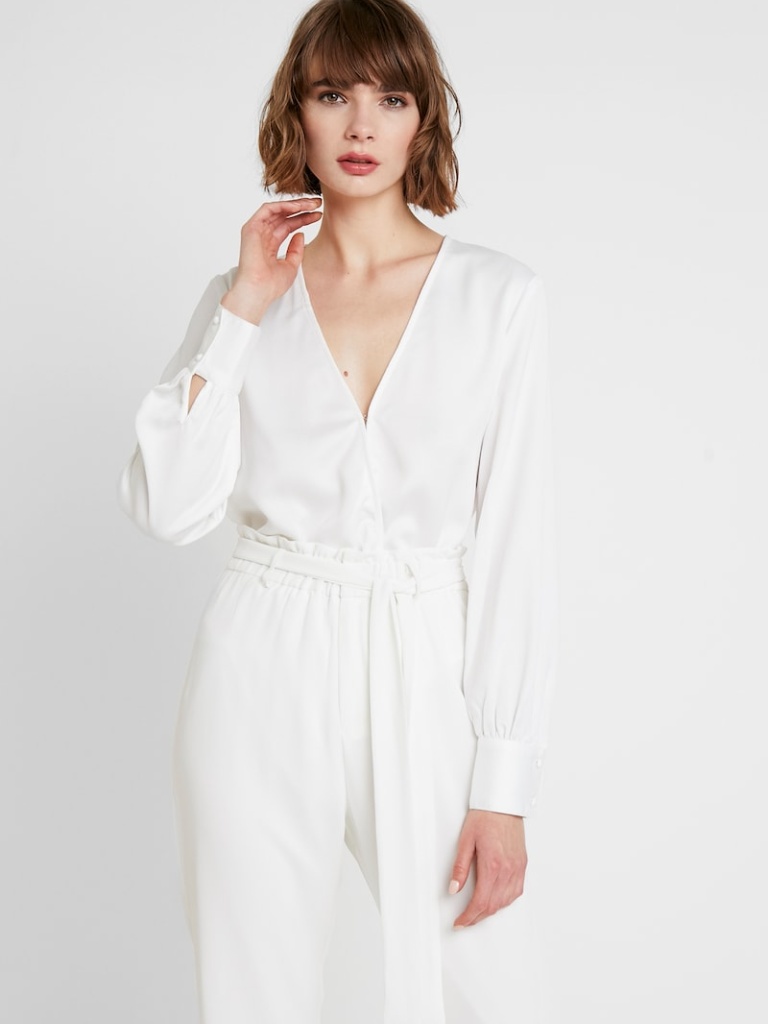
satin relaxed a long-sleeved with the sleeves down hip length Fully Tucked in v-neck bodysuit